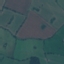
Label: Pasture